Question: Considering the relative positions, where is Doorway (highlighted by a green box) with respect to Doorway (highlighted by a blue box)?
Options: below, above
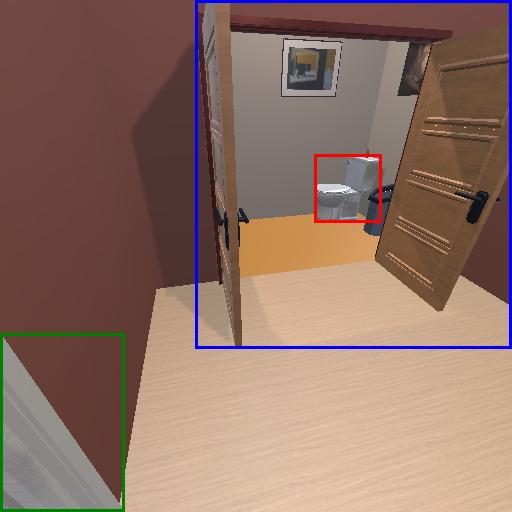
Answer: below